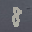
Label: 8